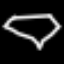
Label: diamond